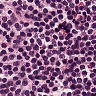
Metastatic tissue present: no